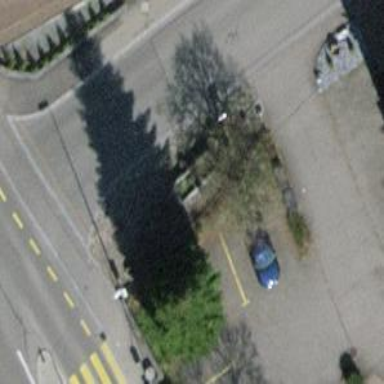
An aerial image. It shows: Bus stop with platform for public transport.